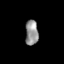
Tissue: skin
Cell type: Epithelial cells
Senescence score: 0.2687
Nuclear area (px): 316
Mean DAPI intensity: 146.915